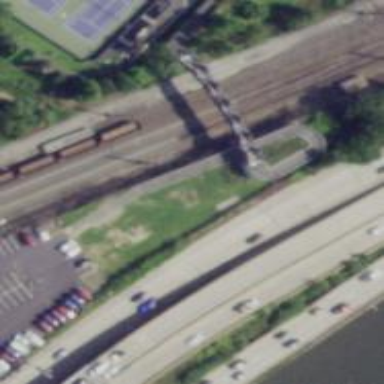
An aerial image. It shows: Railway track with contact line for electrification.